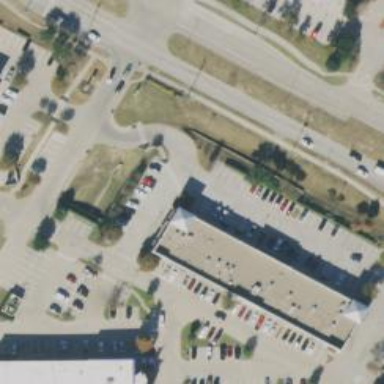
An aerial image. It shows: Veterinary facility.